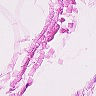
Metastatic tissue present: no